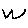
Label: zigzag